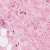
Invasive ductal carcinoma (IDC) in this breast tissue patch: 0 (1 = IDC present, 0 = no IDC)